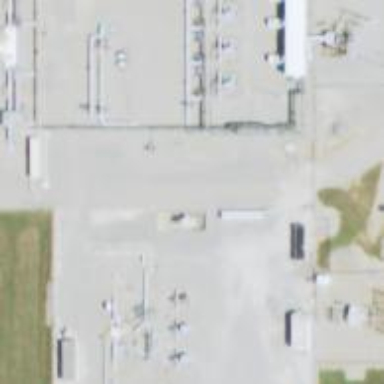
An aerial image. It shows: Industrial area primarily used for oil-related activities.